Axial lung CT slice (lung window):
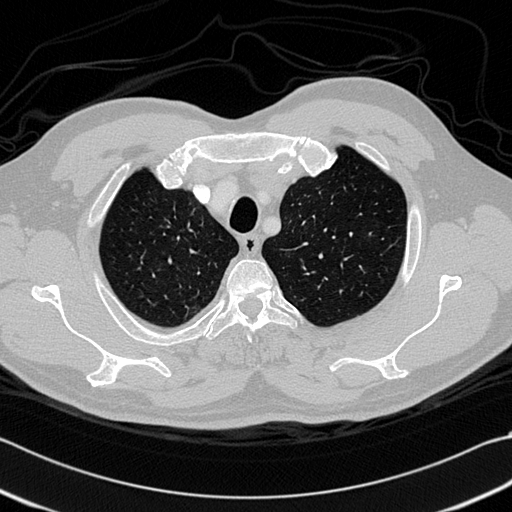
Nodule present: no